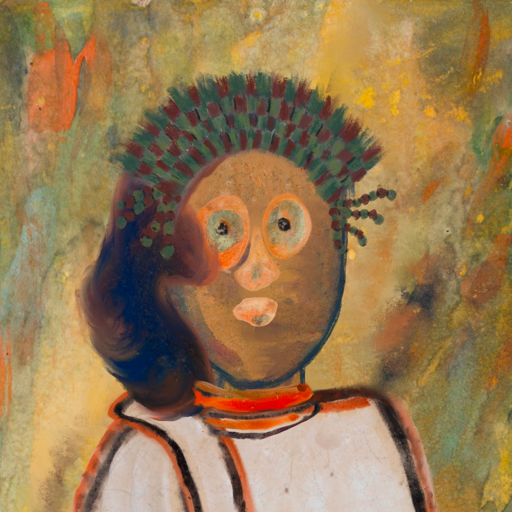
Background: Comrade, Head And Neck Front: In_The_Sun, Face Front: Childish, Bust: Roy_Bahadur, Hair Front: Mother_And_Son_Son, Head Accessory: After_Raid_Crown, Second Necklace: Blank, Necklace: Experience, Baby: Blank